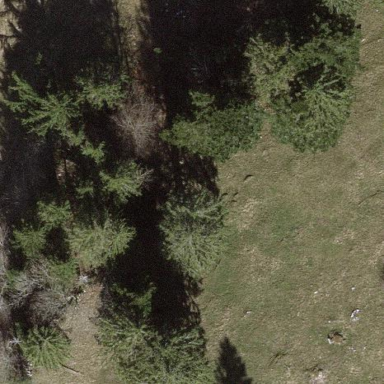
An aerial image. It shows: Forest area.